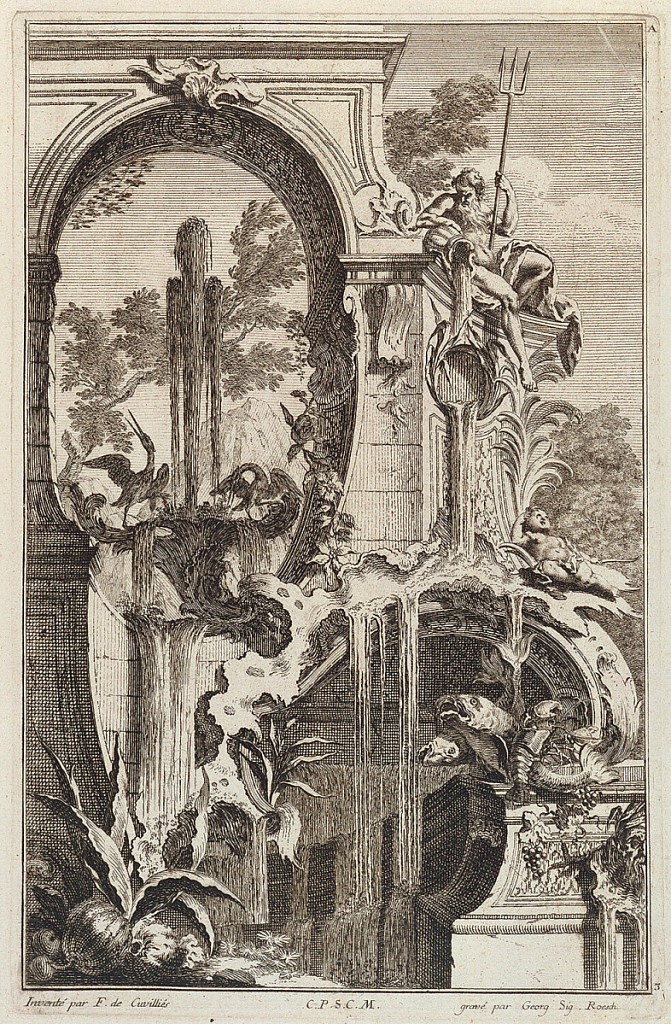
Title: Design for Fountain Placed Under an Arch with Neptune
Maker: François de Cuvilliés the Elder, Belgian, 1695 - 1768
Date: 1745
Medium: Etching and engraving on off-white laid paper
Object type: Print
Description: Design for a fountain with flowing water; Neptune with trident sitting on arch above fountain, pouring water from a vase. Birds on the fountain before a landscape of mountains and trees. The plate is signed and numbered.